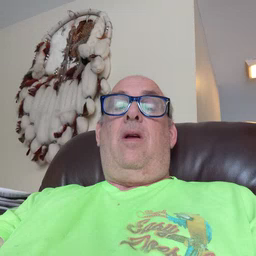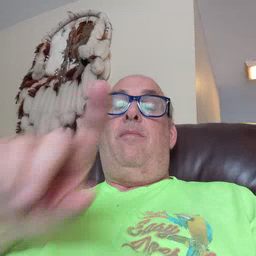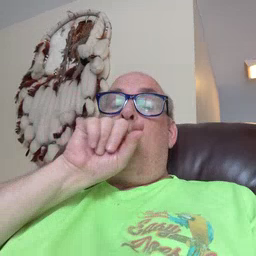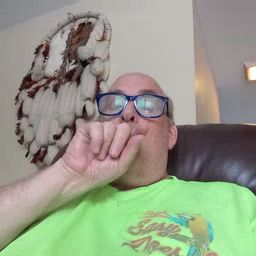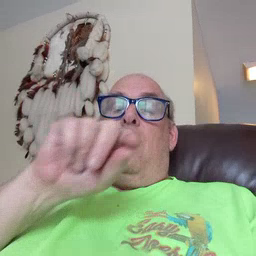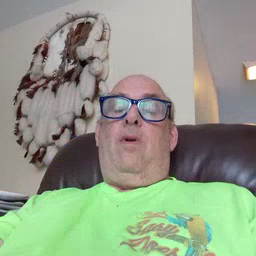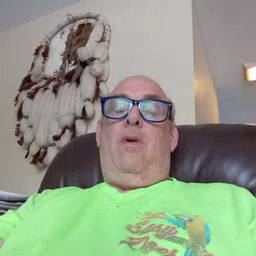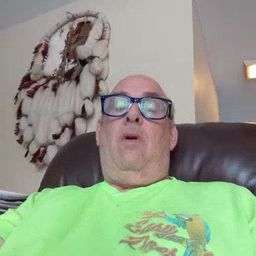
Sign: bird